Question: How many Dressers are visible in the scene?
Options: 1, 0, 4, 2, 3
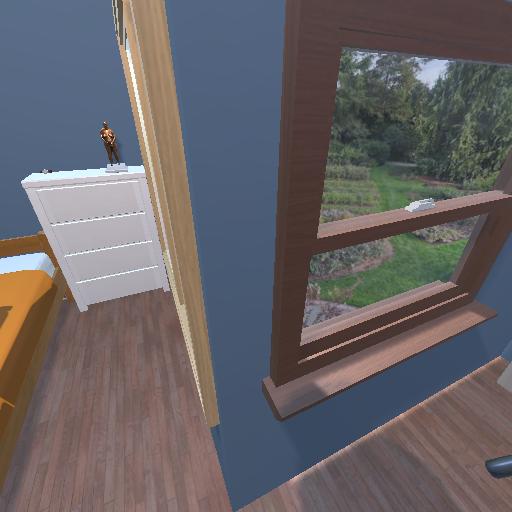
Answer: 1